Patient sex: M
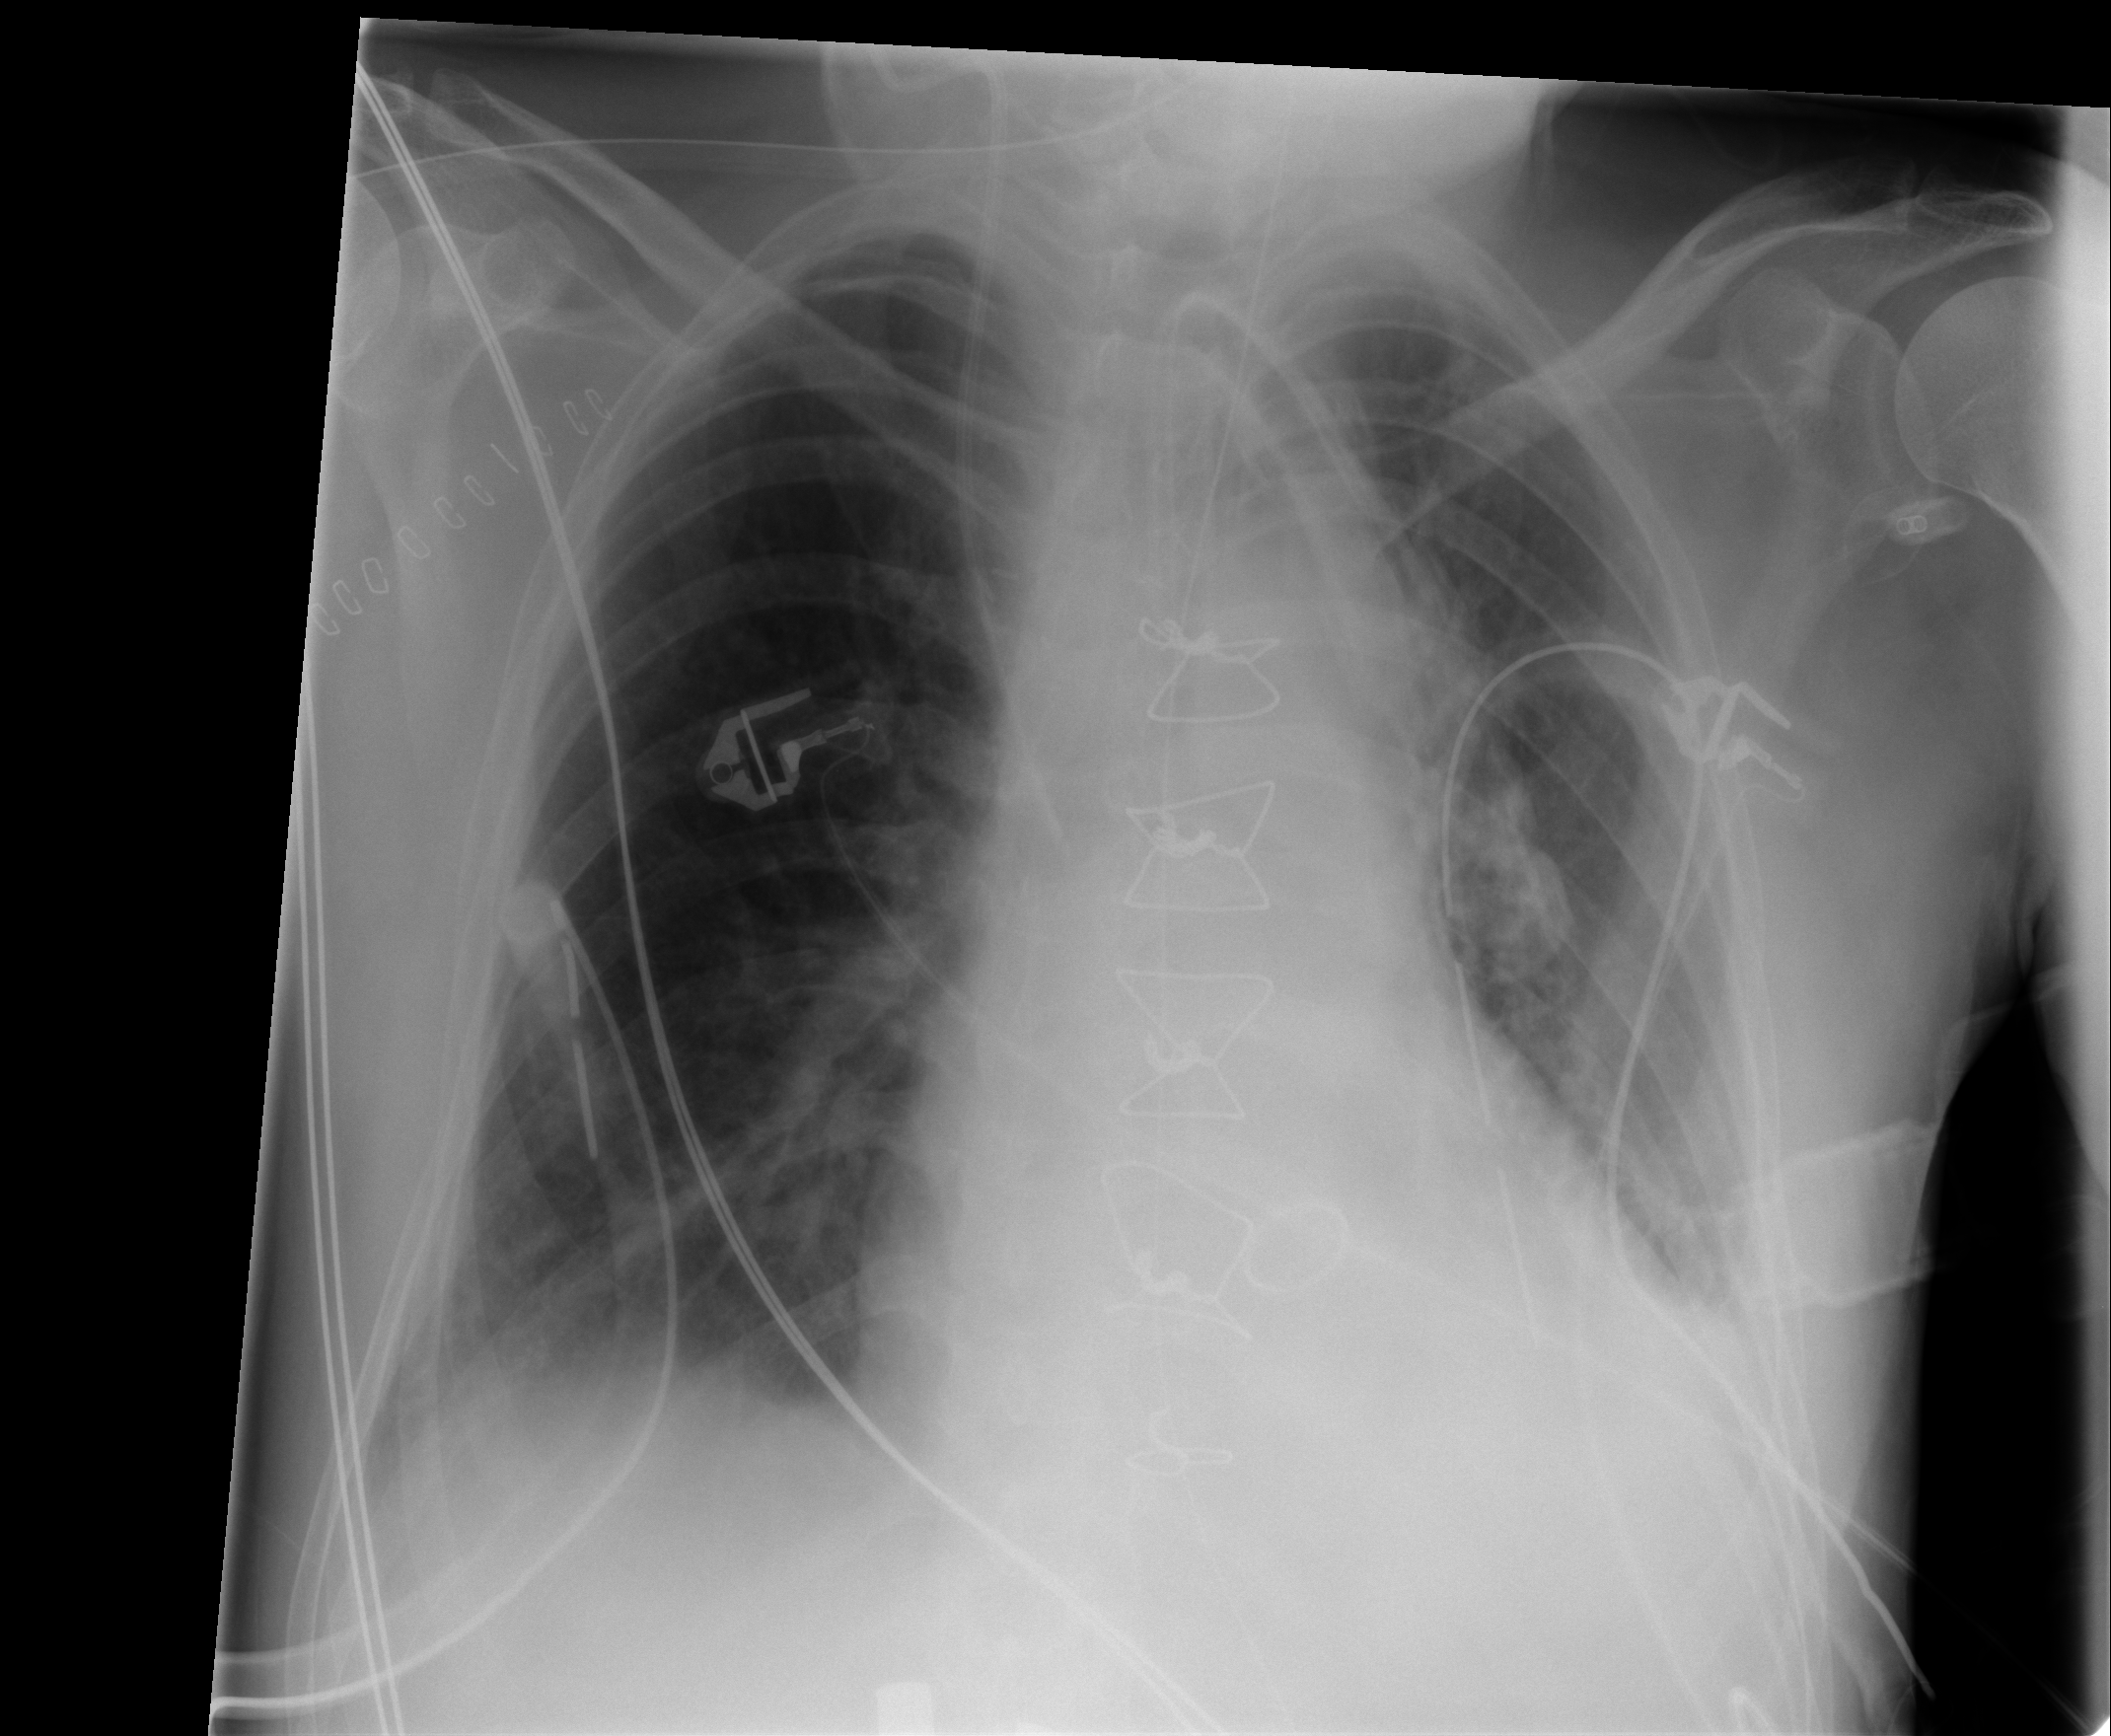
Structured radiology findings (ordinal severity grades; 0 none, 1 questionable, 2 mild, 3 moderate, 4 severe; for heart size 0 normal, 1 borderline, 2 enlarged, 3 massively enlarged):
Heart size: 2
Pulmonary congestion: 0
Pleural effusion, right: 2
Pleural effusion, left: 2
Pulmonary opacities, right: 0
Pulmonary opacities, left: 0
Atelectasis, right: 2
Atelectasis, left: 2